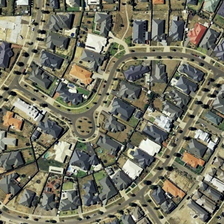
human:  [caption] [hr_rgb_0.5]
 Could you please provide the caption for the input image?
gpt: the road extending in all directions, automobile running in above .

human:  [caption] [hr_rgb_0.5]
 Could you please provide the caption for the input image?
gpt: many many houses .

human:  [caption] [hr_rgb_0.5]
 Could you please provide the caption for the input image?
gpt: a grey roof with a white roof .

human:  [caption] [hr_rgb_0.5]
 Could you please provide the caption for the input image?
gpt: the residential buildings on both sides of the road are neatly arranged .

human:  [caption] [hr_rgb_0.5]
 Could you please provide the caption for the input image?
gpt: the residential buildings on both sides of the road are neatly arranged .